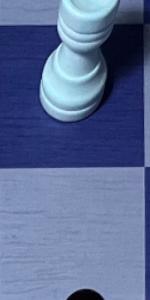
Label: Empty